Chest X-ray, PA view. Patient: 78 years old, sex M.
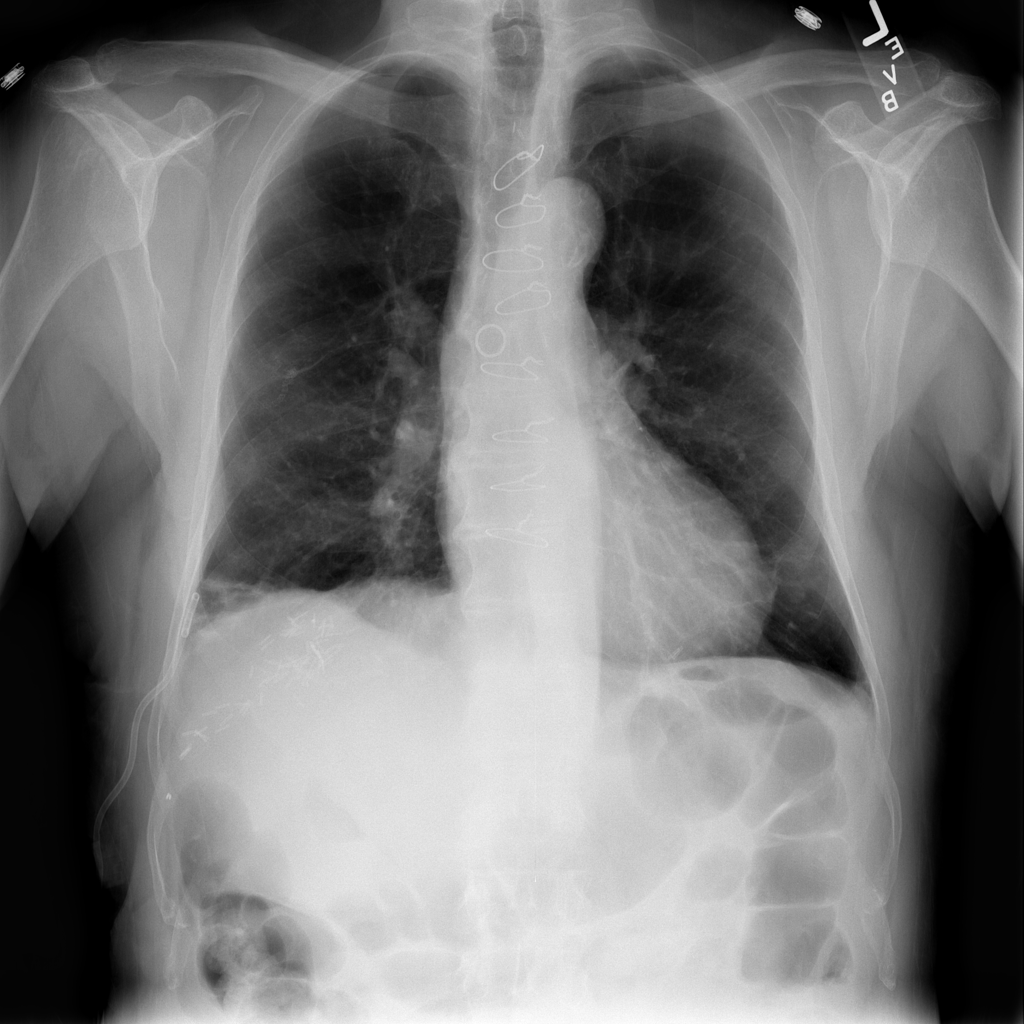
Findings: Atelectasis